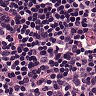
Metastatic tissue present: no